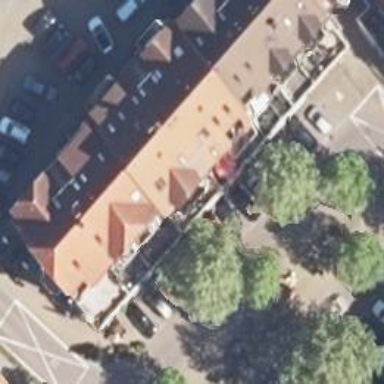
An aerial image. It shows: Ice cream stand or shop.